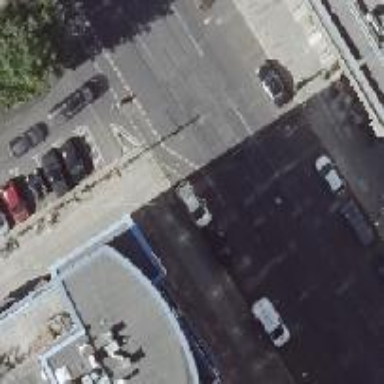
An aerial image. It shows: Secondary road with asphalt surface. There is separate sidewalk and cycle lane on the left side.